Question: Is there a way to have a child DIV within a parent container DIV that is wider than its parent. The child DIV needs to be the same width as the browser viewport.
See example below:

The child DIV stay as a child of the parent div. I know I can set arbitrary negative margins on the child div to make it wider but I can't work out how to essentially make it 100% width of the browser.
I know I can do this:
'''
.child-div{
margin-left: -100px;
margin-right: -100px;
}
'''
But I need the child to be the same width as the browser which is dynamic.
## Update
Thanks for your answers, it seems the closest answer so far is to make the child DIV 'position: absolute', and set the left and right properties to 0.
The next problem I have is that the parent has 'position: relative', which means that left and right properties are still relative to the parent div and not the browser, see example here: <URL>
I can't remove the 'position: relative' from the parent without screwing everything else up.
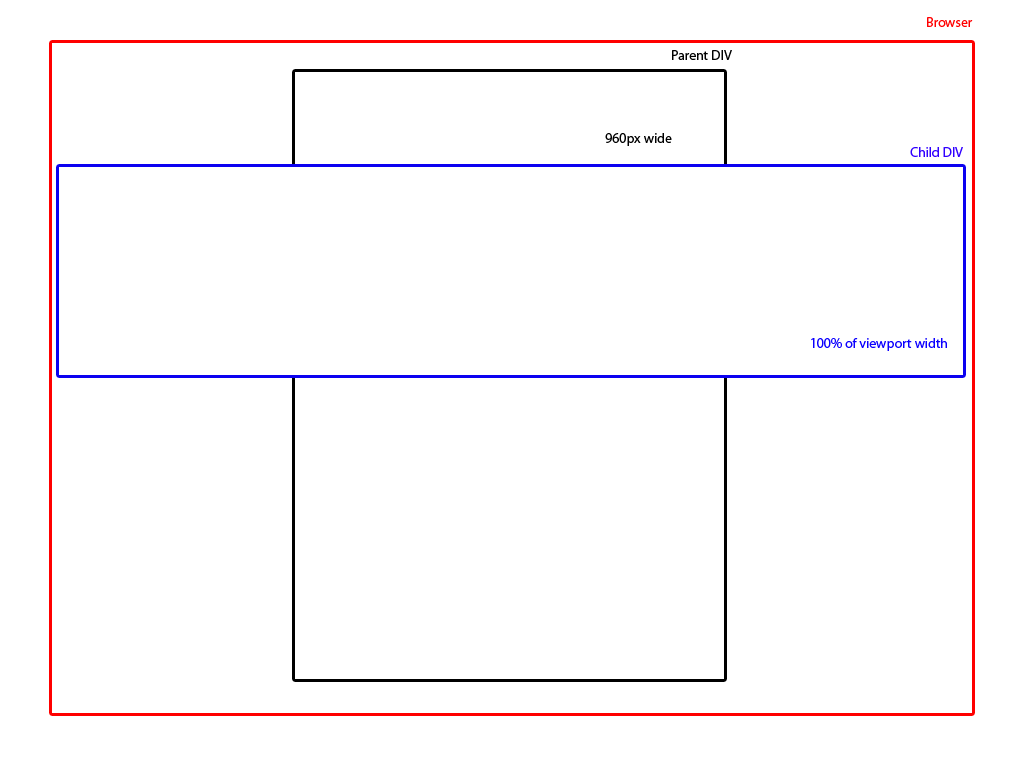
Answer: Use absolute positioning
'''
.child-div {
position:absolute;
left:0;
right:0;
}
'''